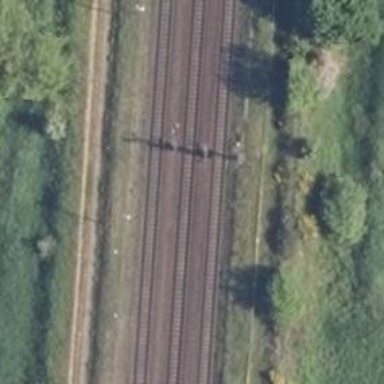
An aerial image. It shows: Railway signal.